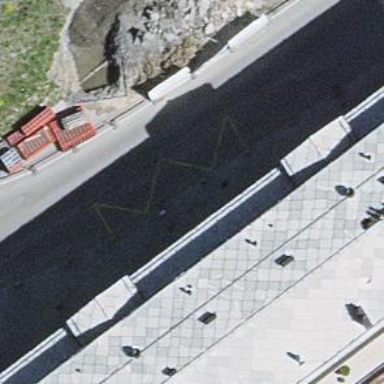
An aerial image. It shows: Bus stop with shelter. It is platform for public transport.